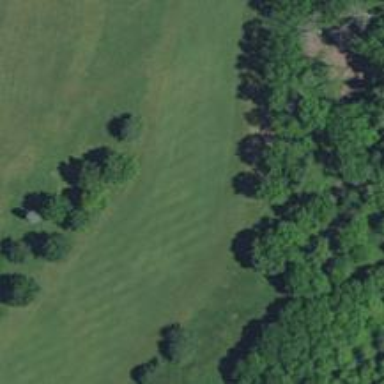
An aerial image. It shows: Golf fairway surrounded by grass.